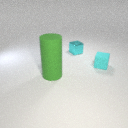
large green rubber cylinder to the left of small cyan metal cube